Question: I am trying to create a macro to download a file from a web page. I have coded the login and navigating to main download page however, unable to get codes to click on a drop-down menu on a web page. I need to click on 3 dots then click on 'Download xlsx' to start downloading the file. I can not proceed to rest of the codes until file is downloaded. Here is the link to HTML properties of this dropdownlist
'''
obj.FindElementsByClass("ant-dropdown-menu-item").Click
'''

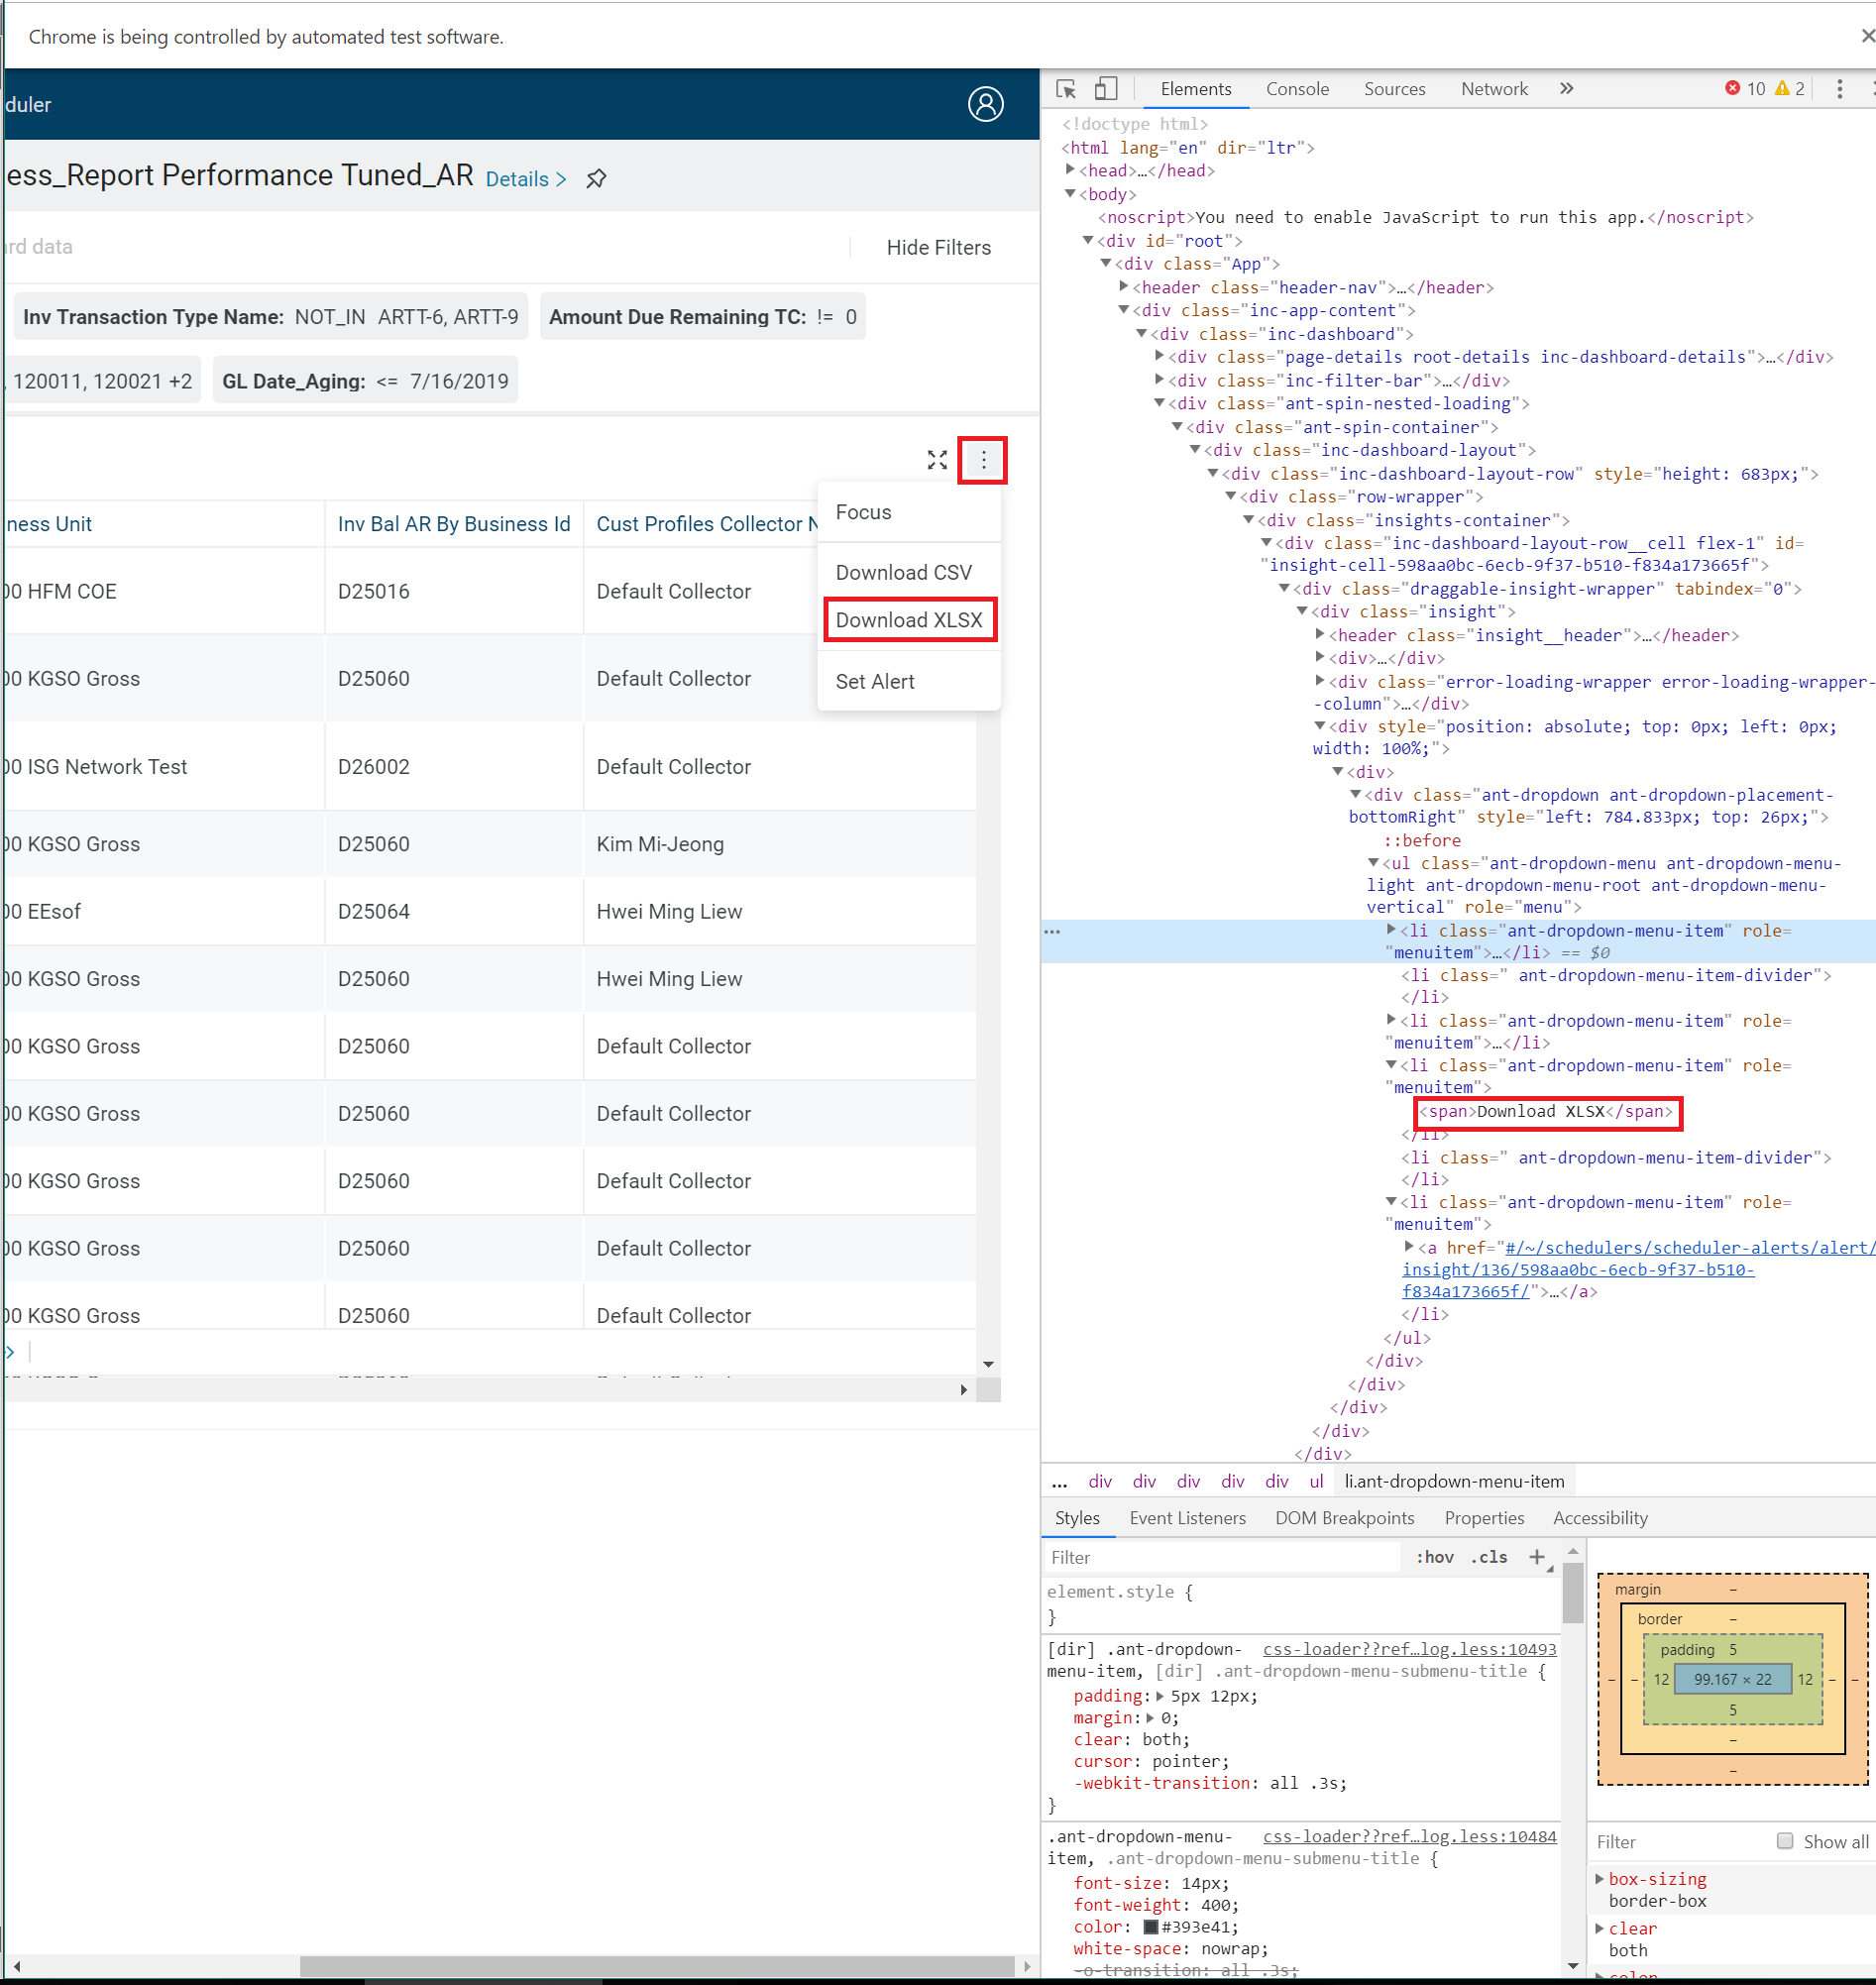
Answer: I had figured out the solution. I had to click on the blank space to get that drop down buttons appear. Then clicked as usually. I got the element path form Chropath chrome add on and used xpath.
'''
Obj.FindElementByClass("insight__header").Click '-----------This clicks on blank space to show 3 dots.
Obj.FindElementByXPath("/html[1]/body[1]/div[1]/div[1]/div[1]/div[1]/div[3]/div[1]/div[1]/div[1]/div[1]/div[1]/div[1]/div[1]/div[1]/header[1]/span[2]/div[1]/button[1]/i[1]/*").Click '---------This cicks on 3 dots and displays the menu.
Obj.FindElementByXPath("/html[1]/body[1]/div[1]/div[1]/div[1]/div[1]/div[3]/div[1]/div[1]/div[1]/div[1]/div[1]/div[1]/div[1]/div[1]/div[3]/div[1]/div[1]/ul[1]/li[4]/span[1]").Click '---------This clicks on Download xlxs button to start downloading the file.
'''